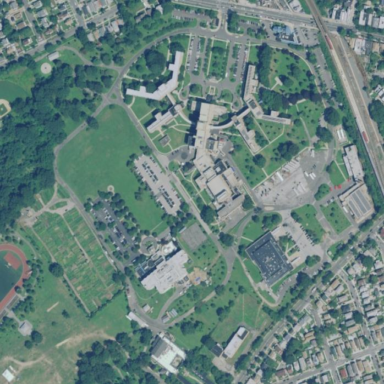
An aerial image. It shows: Hospital providing healthcare services.